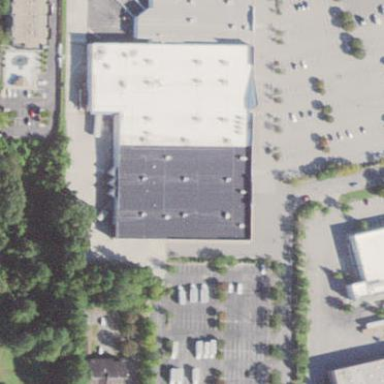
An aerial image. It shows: Building that houses furniture shop.